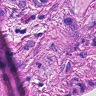
Metastatic tissue present: yes